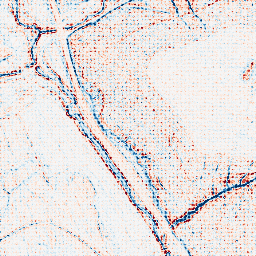
Category: edge_preserving
Decomposition family: bilateral
Decomposition parameters: d: 5
sigma_color: 25
sigma_space: 25
Upsampling method: sinc_blackman
Upsampling parameters: scale: 8
kernel_size: 8
Upsampling scale: 8